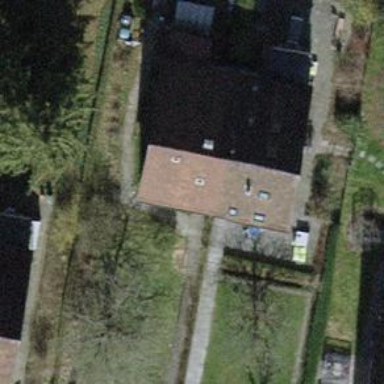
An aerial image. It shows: Building with tiled roof.